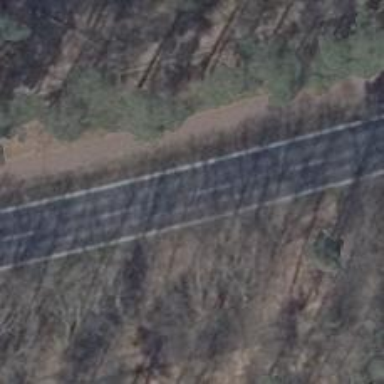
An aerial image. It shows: Secondary road with asphalt surface.